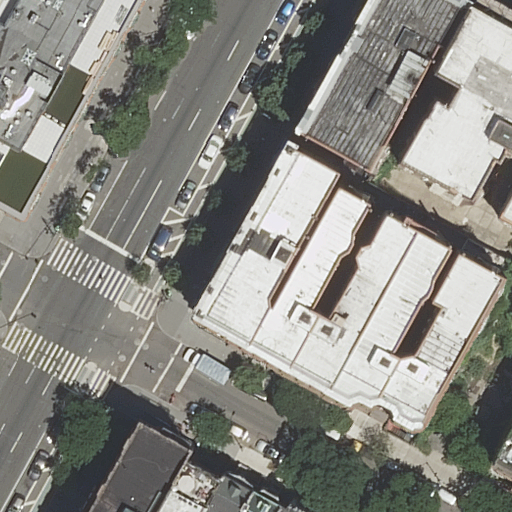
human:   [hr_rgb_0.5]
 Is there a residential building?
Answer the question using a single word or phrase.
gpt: yes

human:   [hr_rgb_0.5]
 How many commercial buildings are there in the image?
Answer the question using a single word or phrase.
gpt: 0

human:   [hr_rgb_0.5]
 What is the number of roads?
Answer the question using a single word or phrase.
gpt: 3

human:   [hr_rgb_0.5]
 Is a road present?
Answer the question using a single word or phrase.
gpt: yes

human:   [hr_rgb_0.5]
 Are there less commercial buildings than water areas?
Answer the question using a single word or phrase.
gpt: no

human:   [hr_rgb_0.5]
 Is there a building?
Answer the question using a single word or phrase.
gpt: yes

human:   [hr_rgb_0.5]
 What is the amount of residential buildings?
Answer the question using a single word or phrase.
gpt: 14

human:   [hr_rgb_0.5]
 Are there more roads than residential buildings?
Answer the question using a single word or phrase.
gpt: no

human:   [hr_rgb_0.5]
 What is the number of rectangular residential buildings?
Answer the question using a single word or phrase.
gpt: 6

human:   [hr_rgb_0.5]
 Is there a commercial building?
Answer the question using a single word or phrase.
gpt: no

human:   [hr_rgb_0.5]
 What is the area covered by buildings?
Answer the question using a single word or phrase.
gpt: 3790m2

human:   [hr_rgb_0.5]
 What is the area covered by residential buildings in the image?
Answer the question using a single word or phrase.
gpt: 3790m2

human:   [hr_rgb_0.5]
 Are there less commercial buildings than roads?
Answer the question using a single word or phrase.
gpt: yes

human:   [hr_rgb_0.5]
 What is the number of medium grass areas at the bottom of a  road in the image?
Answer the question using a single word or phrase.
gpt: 0

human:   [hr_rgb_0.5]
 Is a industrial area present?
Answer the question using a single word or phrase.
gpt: no

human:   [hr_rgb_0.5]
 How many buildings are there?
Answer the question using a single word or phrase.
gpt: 14

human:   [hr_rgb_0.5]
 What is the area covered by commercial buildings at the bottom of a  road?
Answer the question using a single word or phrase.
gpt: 0m2

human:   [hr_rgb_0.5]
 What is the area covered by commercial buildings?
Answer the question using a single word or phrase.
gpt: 0m2

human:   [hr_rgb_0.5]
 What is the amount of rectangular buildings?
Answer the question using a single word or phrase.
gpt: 6

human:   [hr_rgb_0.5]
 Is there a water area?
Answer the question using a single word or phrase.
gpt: no

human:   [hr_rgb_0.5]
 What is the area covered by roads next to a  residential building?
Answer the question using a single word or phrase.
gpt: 0m2

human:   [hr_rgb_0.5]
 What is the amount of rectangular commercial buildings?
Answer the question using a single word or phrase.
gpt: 0

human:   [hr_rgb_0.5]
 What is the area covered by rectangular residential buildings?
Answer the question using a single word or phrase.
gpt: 1031m2

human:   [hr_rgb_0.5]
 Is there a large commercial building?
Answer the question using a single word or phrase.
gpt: no

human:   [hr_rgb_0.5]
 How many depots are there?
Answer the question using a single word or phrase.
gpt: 0

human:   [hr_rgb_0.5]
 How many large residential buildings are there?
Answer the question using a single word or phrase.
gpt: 1

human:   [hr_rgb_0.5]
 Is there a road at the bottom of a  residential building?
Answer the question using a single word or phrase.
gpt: yes

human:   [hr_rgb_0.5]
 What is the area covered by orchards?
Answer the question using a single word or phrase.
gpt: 0m2

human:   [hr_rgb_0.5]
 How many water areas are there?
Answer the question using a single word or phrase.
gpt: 0

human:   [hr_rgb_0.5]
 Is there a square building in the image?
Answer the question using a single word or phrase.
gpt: no

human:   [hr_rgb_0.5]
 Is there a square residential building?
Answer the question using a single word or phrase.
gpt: no

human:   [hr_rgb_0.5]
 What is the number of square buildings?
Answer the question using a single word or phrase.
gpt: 0

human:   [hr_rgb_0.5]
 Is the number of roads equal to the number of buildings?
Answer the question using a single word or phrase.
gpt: no

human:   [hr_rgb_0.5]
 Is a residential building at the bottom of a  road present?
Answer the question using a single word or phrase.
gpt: yes

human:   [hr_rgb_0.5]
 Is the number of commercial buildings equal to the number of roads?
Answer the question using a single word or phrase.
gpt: no

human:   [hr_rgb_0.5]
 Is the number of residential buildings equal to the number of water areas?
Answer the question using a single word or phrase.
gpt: no

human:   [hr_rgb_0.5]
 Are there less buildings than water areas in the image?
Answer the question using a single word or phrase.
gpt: no

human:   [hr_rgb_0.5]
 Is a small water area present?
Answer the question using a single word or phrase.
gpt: no

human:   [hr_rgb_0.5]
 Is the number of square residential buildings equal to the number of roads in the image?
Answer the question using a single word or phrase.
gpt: no

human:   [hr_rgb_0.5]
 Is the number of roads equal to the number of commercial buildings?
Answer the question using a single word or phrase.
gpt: no

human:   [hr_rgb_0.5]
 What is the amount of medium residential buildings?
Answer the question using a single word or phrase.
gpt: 11

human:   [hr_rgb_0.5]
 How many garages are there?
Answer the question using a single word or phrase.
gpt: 0

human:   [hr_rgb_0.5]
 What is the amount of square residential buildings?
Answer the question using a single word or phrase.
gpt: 0

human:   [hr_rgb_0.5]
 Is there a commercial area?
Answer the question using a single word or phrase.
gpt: no

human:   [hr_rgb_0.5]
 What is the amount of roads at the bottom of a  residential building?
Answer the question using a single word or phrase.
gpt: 3

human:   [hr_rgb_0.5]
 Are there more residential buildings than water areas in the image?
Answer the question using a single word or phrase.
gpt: yes

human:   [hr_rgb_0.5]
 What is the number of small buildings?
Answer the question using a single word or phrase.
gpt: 2

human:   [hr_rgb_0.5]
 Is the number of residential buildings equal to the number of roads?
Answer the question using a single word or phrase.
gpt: no

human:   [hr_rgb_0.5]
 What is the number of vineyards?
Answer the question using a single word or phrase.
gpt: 0

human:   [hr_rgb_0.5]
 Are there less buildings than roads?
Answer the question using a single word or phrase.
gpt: no

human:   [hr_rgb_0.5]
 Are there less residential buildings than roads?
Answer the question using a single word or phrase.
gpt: no

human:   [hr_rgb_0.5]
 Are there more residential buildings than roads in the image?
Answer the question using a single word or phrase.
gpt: yes

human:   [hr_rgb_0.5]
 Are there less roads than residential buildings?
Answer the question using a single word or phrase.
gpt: yes

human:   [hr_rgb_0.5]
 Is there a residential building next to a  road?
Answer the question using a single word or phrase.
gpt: yes

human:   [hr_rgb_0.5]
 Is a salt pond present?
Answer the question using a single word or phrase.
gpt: no

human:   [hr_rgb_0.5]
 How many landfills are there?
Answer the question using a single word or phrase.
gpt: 0

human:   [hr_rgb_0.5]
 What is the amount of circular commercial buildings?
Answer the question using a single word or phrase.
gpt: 0

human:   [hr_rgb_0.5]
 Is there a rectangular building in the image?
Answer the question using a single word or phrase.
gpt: yes

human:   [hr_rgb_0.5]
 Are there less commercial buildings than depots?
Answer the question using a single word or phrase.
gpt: no

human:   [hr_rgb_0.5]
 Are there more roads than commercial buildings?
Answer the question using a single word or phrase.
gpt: yes

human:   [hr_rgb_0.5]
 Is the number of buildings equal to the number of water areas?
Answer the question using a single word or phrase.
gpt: no

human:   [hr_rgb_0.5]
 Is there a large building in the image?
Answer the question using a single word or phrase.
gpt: yes

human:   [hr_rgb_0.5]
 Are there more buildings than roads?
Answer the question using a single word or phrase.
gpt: yes

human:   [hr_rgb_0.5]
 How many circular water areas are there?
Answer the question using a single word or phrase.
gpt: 0